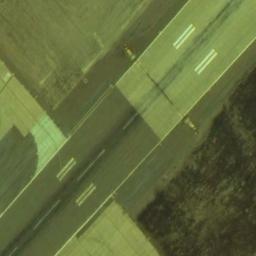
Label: runway